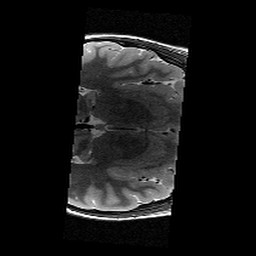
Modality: T2w
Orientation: axial
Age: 11
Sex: male
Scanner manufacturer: siemens
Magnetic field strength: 3 T
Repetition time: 9.23 s
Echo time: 0.067 s